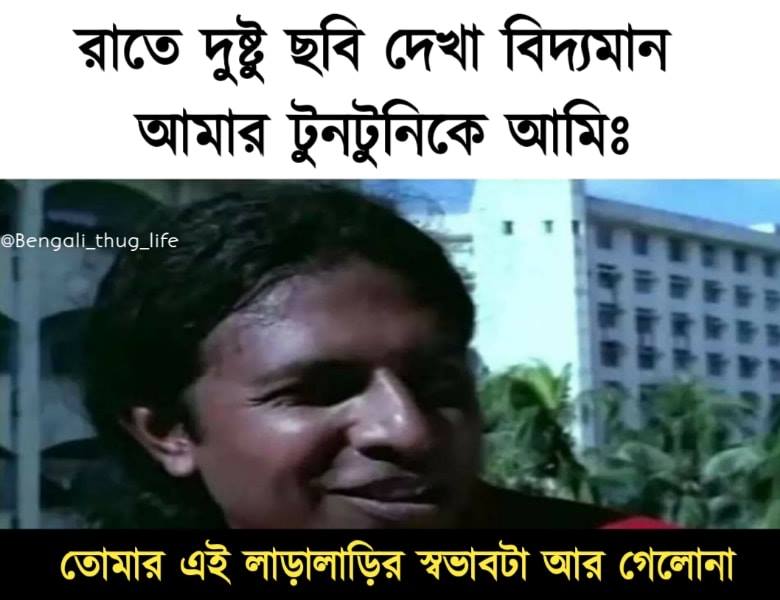
Caption: রাতে দুষ্টু ছবি দেখা বিদ্যমান আমার টুনটুনিকে আমিঃ তোমার এই লাড়ালাড়ির স্বভাবটা আর গেলোনা
Label: non-hate